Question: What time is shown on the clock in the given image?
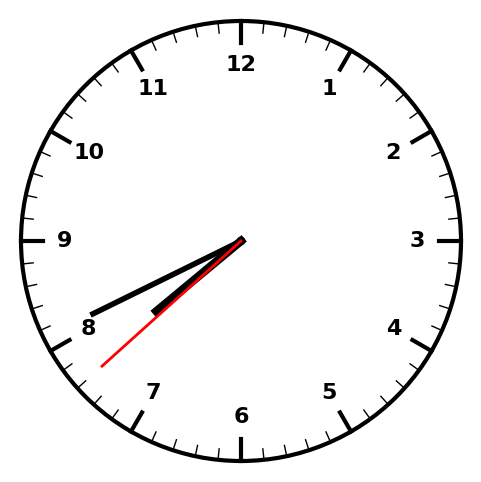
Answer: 07:40:38